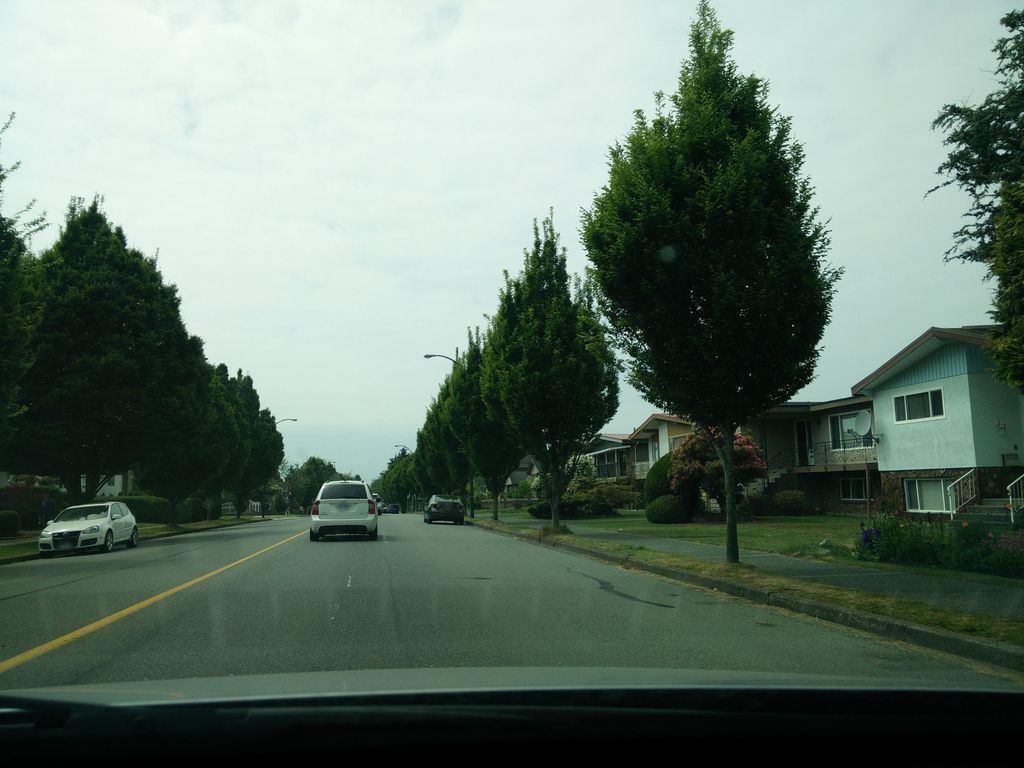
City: vancouver